Question: I'm trying to put together a specific design for a website we are building. The header needs a parallelogram shape above it, and a trapezium to the right of the container, as shown below.

I've managed to add the parallelogram above the container, but i'm struggling to get the element to the right of the container. The following shows what i've done.
HTML
'''
<div class="container">
<div class="row">
<div class="col">
Content Here
</div>
</div>
</div>
'''
CSS
'''
.container {
width: 700px;
}
.container:before {
content:'';
width: 100%;
height: 30px;
transform: skew(45deg);
background: #254896;
background: linear-gradient(90deg, #254896, #2c2b5b 100%);
display: block;
}
.row {
background: #f8f9fa;
}
.row:before {
content:'';
width: 100%;
height: 0;
border-image-source: linear-gradient(90deg, #FF0000, #940202);
border-image-slice: 1;
border-top: 30px solid red;
border-left: 30px solid transparent;
position: absolute;
left: 800px;
top: 30px;
}
.col {
background-color: #ddd;
padding: 10px;
}
'''
<URL>
The issues i'm having are:
- -
Any help would be greatly appreciated.
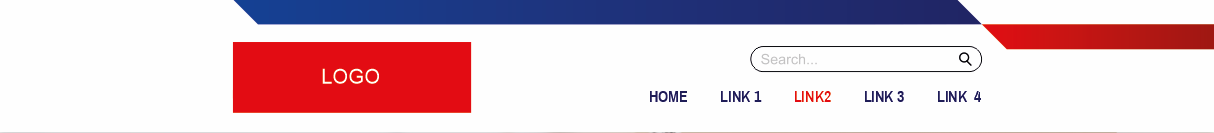
Answer: Here is an idea using multiple background. I used '400px' instead of '700px' to better see in the snippet
'''
body {
overflow-x: hidden;
}
.container {
--w:400px;
max-width: var(--w);
position: relative;
margin: 40px auto;
}
.container:before {
content: '';
position: absolute;
top: -20px;
left: 0;
width: calc(50vw + var(--w)/2);
min-width: 100%;
height: 40px;
transform: skew(45deg);
transform-origin: top;
background:
linear-gradient(90deg, #254896, #2c2b5b 100%) top left/var(--w) 50%,
linear-gradient(90deg, #FF0000, #940202) bottom right /calc(100% - var(--w)) 50%;
background-repeat: no-repeat;
}
.row {
background: #f8f9fa;
}
.col {
padding: 10px;
}
'''
'''
<div class="container">
<div class="row">
<div class="col">
Content Here
</div>
</div>
</div>
'''
Another idea with clip-path:
'''
body {
overflow-x: hidden;
}
.container {
--w:400px;
max-width: var(--w);
position: relative;
margin: 40px auto;
}
.container:before {
content: '';
position: absolute;
top: -20px;
left: 0;
width: calc(50vw + var(--w)/2);
min-width: 100%;
height: 40px;
clip-path:polygon(0 0, calc(var(--w) - 20px) 0,var(--w) 50%,100% 50%,100% 100%,calc(var(--w) + 20px) 100%,var(--w) 50%, 20px 50%);
background:
linear-gradient(90deg, #254896, #2c2b5b 100%) top left/var(--w) 50%,
linear-gradient(90deg, #FF0000, #940202) bottom right /calc(100% - var(--w)) 50%;
background-repeat: no-repeat;
}
.row {
background: #f8f9fa;
}
.col {
padding: 10px;
}
'''
'''
<div class="container">
<div class="row">
<div class="col">
Content Here
</div>
</div>
</div>
'''
Including bootstrap
'''
body {
overflow-x: hidden;
}
.container {
--w: 540px;
position: relative;
margin-top: 40px;
}
@media (min-width: 768px) {
.container {
--w: 720px;
}
}
@media (min-width: 992px) {
.container {
--w: 960px;
}
}
@media (min-width: 1200px) {
.container {
--w: 1140px;
}
}
.container:before {
content: '';
position: absolute;
top: -20px;
left: 0;
width: calc(50vw + var(--w)/2);
min-width: 100%;
height: 40px;
clip-path: polygon(0 0, calc(var(--w) - 20px) 0, var(--w) 50%, 100% 50%, 100% 100%, calc(var(--w) + 20px) 100%, var(--w) 50%, 20px 50%);
background:
linear-gradient(90deg, #254896, #2c2b5b 100%) top left/var(--w) 50%,
linear-gradient(90deg, #FF0000, #940202) bottom right /calc(100% - var(--w)) 50%;
background-repeat: no-repeat;
}
.row {
background: #f8f9fa;
}
'''
'''
<link rel="stylesheet" href="https://stackpath.bootstrapcdn.com/bootstrap/4.5.2/css/bootstrap.min.css">
<div class="container">
<div class="row">
<div class="col">
Content Here
</div>
</div>
</div>
'''